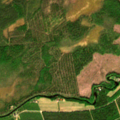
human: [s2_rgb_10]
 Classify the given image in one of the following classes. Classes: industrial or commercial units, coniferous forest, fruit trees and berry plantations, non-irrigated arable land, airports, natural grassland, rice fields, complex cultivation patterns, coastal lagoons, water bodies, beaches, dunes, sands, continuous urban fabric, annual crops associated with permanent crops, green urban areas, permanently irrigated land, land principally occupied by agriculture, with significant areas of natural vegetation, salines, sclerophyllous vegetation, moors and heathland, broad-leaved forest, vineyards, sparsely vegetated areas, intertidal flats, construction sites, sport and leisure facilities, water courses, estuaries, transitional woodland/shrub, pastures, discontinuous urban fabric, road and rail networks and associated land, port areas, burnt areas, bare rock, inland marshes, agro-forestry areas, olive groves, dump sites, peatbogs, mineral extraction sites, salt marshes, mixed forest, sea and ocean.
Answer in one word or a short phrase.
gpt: mixed forest